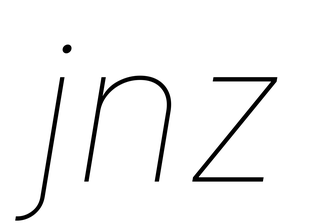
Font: Inter-Italic_Thin_Italic